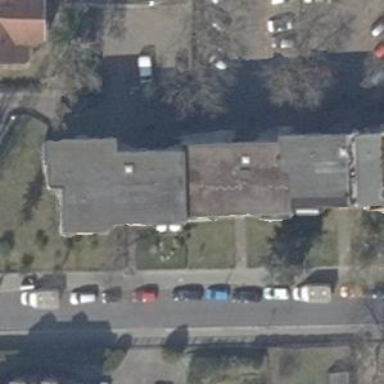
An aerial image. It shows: Flat-roofed apartment building.